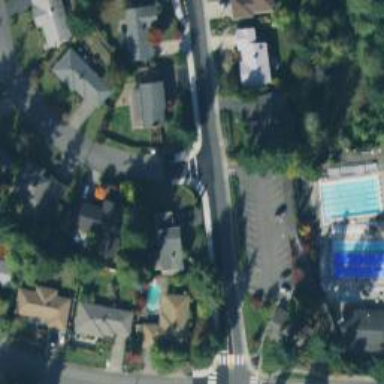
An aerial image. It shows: Residential road with sidewalk on the left.